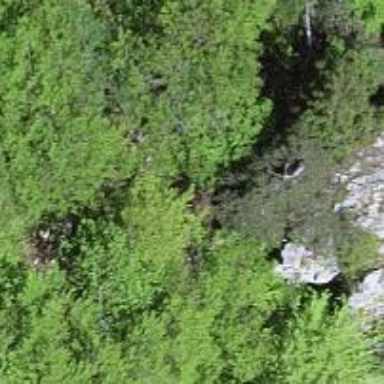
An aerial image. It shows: Cliff in nature.